Interaction volume radius: 5 \u00c5
Interaction volume height: 20 \u00c5
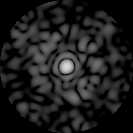
Disorder parameter: 0.8605